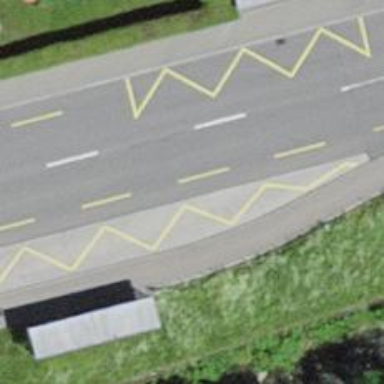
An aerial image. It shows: Sidewalk with platform for public transport. The platform includes shelter.